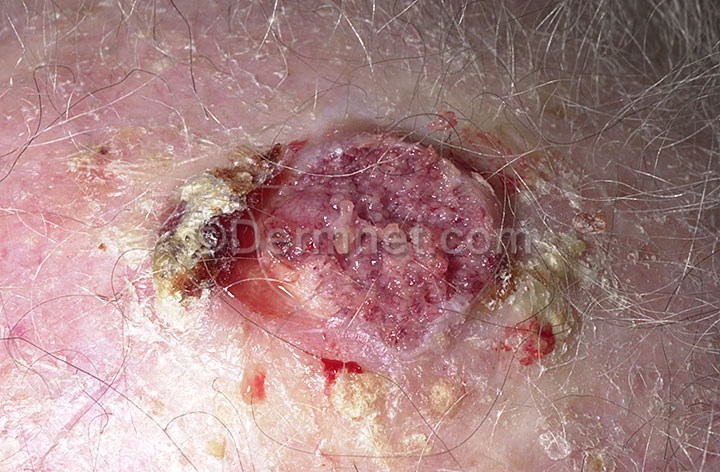
Disease: Actinic Keratosis Basal Cell Carcinoma and other Malignant Lesions